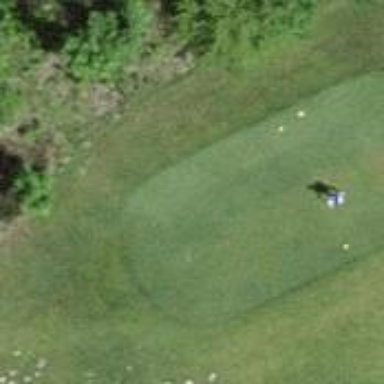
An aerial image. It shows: Golf tee.